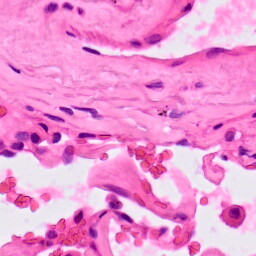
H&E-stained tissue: Lung